六年级 · 立体几何学
 如图, 正方体的体积是 $240 \mathrm{~cm}^{3}$, 把它加工成一个最大的圆柱, 圆柱的体积是 $\qquad$ $\mathrm{cm}^{3}$ 。

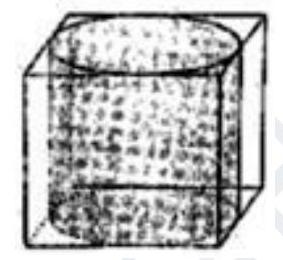
答案: 753.6